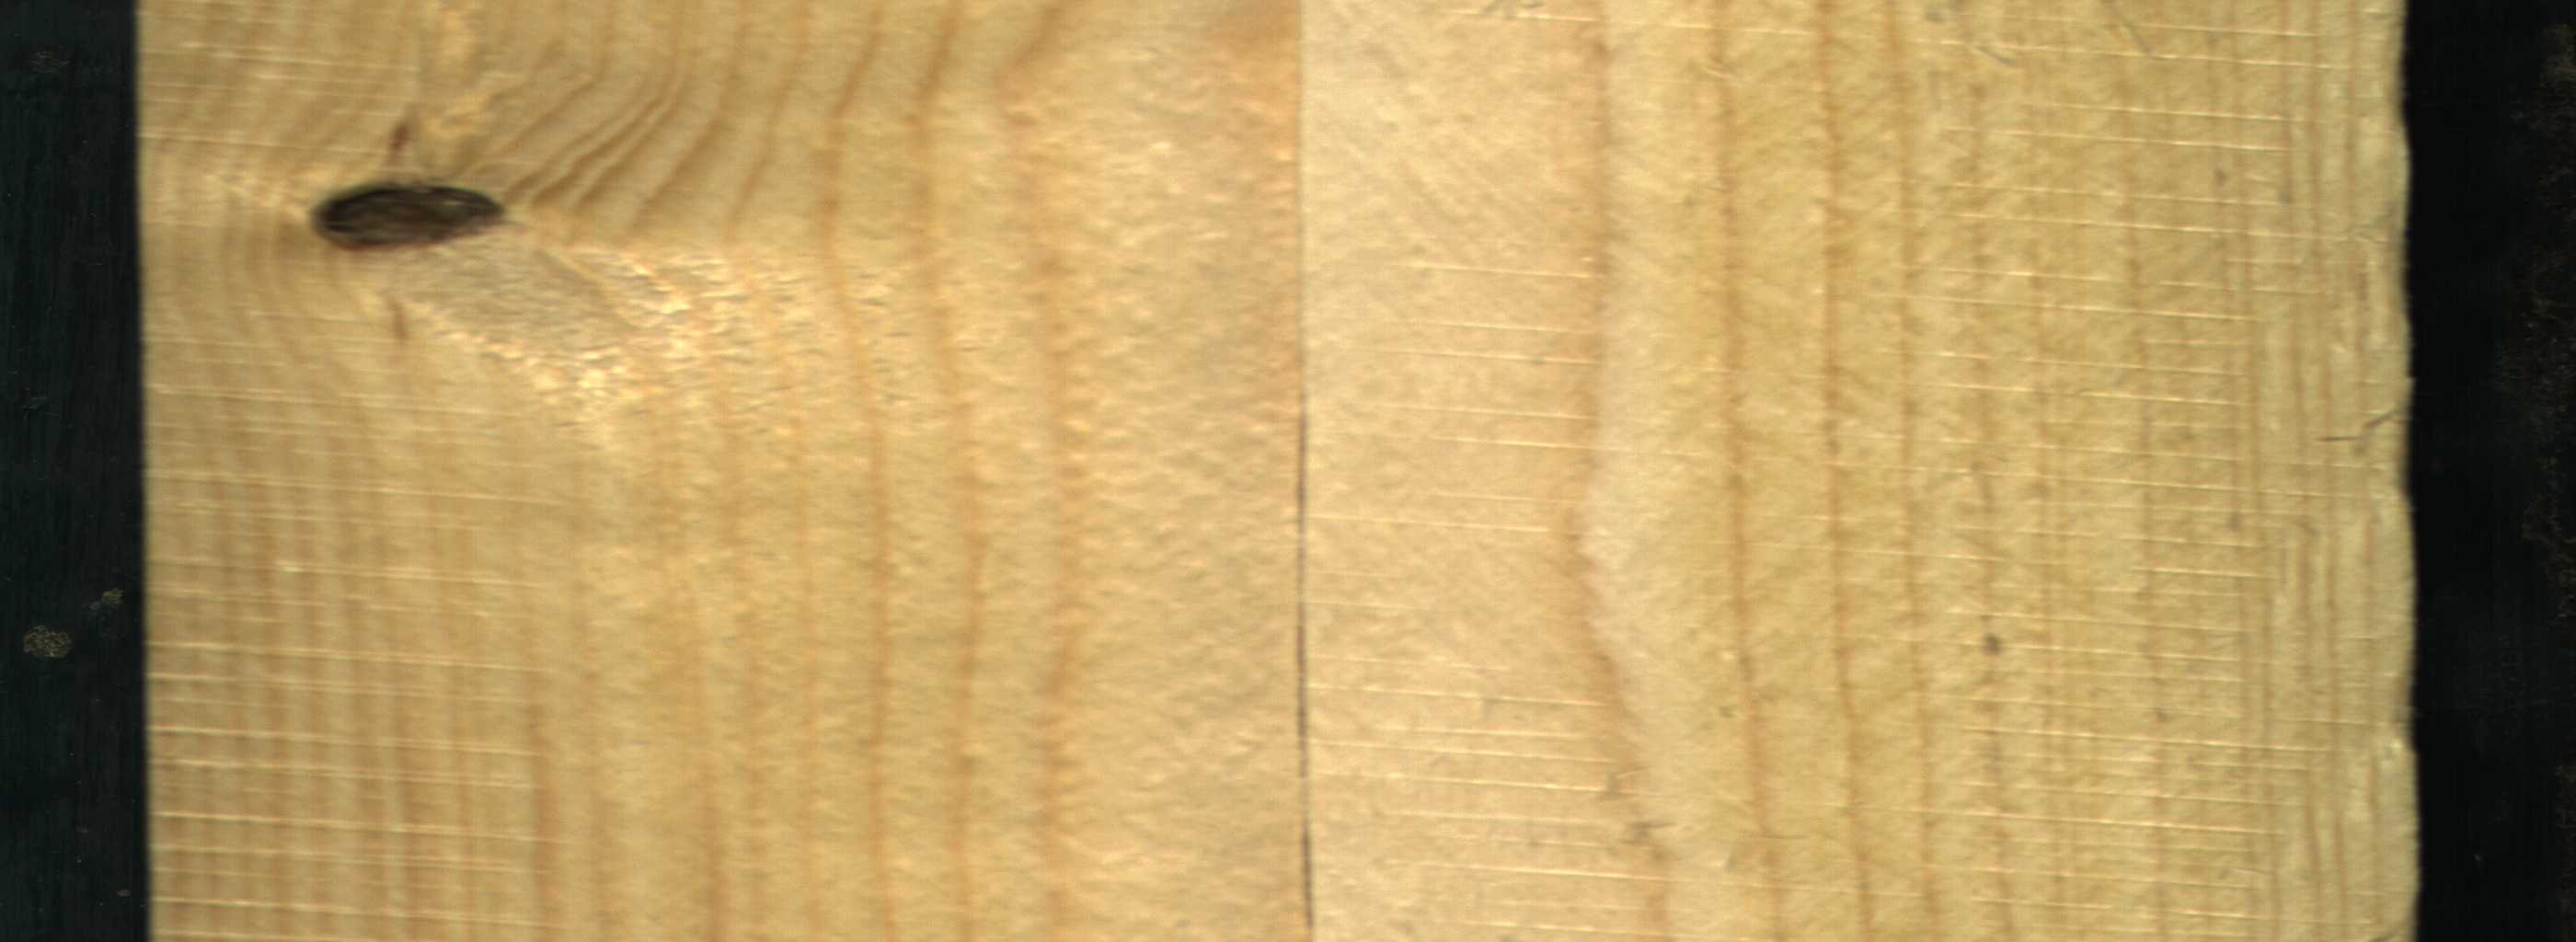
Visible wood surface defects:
Crack
Dead_Knot